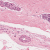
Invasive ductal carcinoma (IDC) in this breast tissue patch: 0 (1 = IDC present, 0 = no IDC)